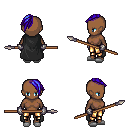
a pixel art fantasy rpg character, female body template, human, dark skin, black cape, gold greaves, blue long mohawk hairstyle, metal gloves, white slippers, spear, four views (front, back, left, right), 2x2 character sprite sheet, small pixel art, hard edges, no anti-aliasing